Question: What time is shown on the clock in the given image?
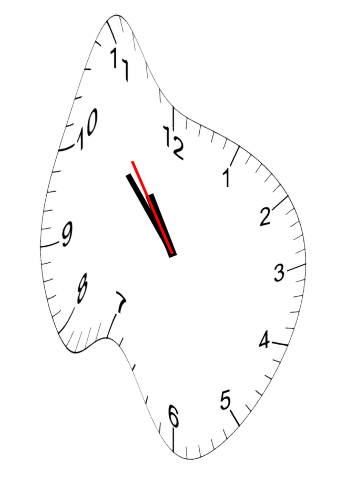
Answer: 10:52:54